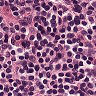
Metastatic tissue present: no